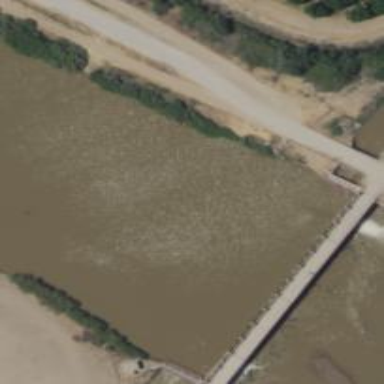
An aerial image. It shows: Dam across waterway.